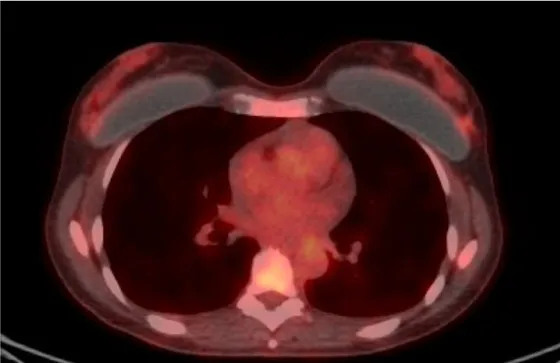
FDG-PET/CT. In breast lesions. Before treatment.
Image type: radiology (pet)